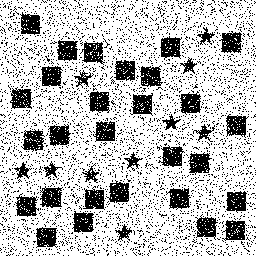
Squares: 28
Triangles: 0
Stars: 10
Total shapes: 38